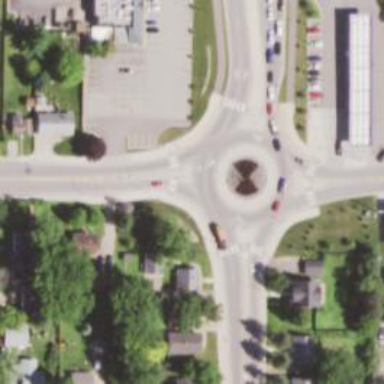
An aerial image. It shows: Secondary road with asphalt surface leading to roundabout.